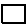
Label: square